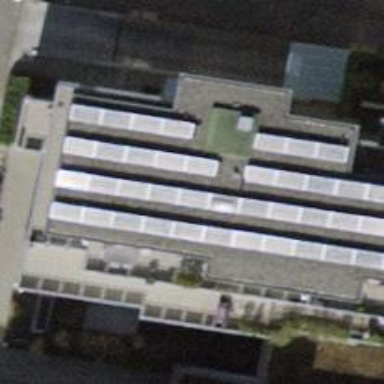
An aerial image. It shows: Solar photovoltaic panel generator.